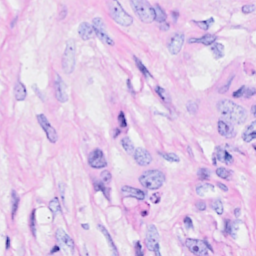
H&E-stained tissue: Breast